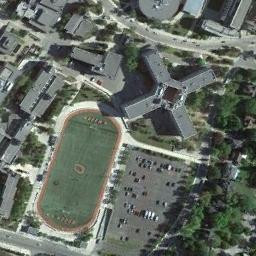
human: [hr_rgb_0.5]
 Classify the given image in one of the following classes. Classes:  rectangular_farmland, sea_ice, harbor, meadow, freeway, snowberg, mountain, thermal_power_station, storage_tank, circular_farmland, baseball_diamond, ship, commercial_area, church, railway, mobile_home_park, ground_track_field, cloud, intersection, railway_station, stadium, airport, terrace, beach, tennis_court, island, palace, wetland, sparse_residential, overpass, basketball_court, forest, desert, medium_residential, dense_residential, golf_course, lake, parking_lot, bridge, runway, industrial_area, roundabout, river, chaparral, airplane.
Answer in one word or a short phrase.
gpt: ground_track_field